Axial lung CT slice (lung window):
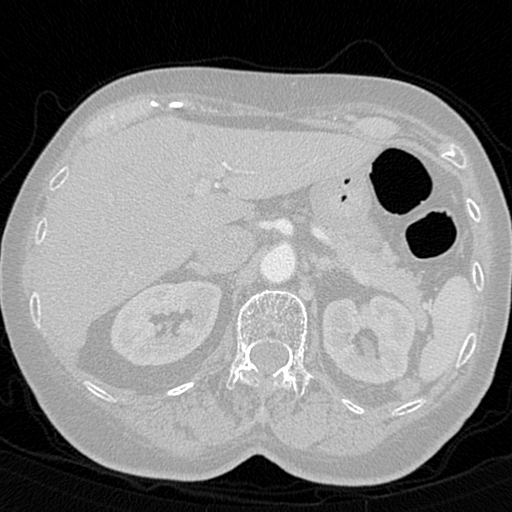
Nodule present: no